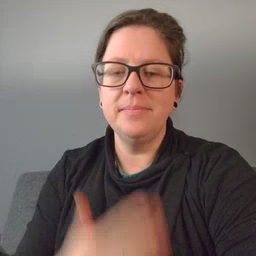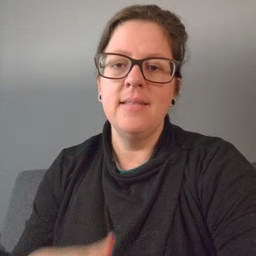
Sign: bad